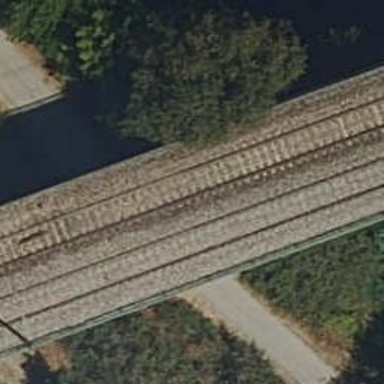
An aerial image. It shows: Bridge over electrified railway with contact lines.